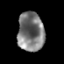
Tissue: prostate
Cell type: Endothelial cells
Senescence score: 0.3582
Nuclear area (px): 1015
Mean DAPI intensity: 122.889